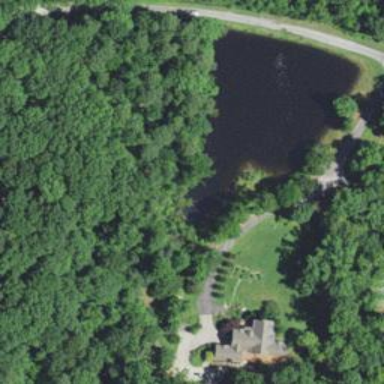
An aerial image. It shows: Pond surrounded by natural water.